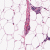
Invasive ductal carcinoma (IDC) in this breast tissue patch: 0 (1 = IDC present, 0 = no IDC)